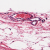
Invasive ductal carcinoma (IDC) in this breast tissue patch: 0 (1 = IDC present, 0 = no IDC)